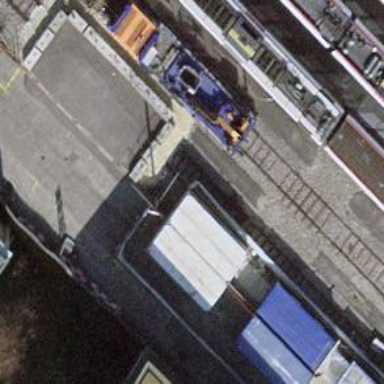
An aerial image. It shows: Railway switch.